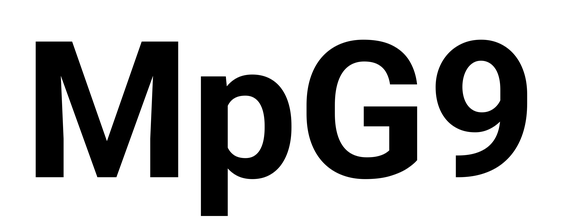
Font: Roboto_Bold